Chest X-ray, PA view. Patient: 18 years old, sex F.
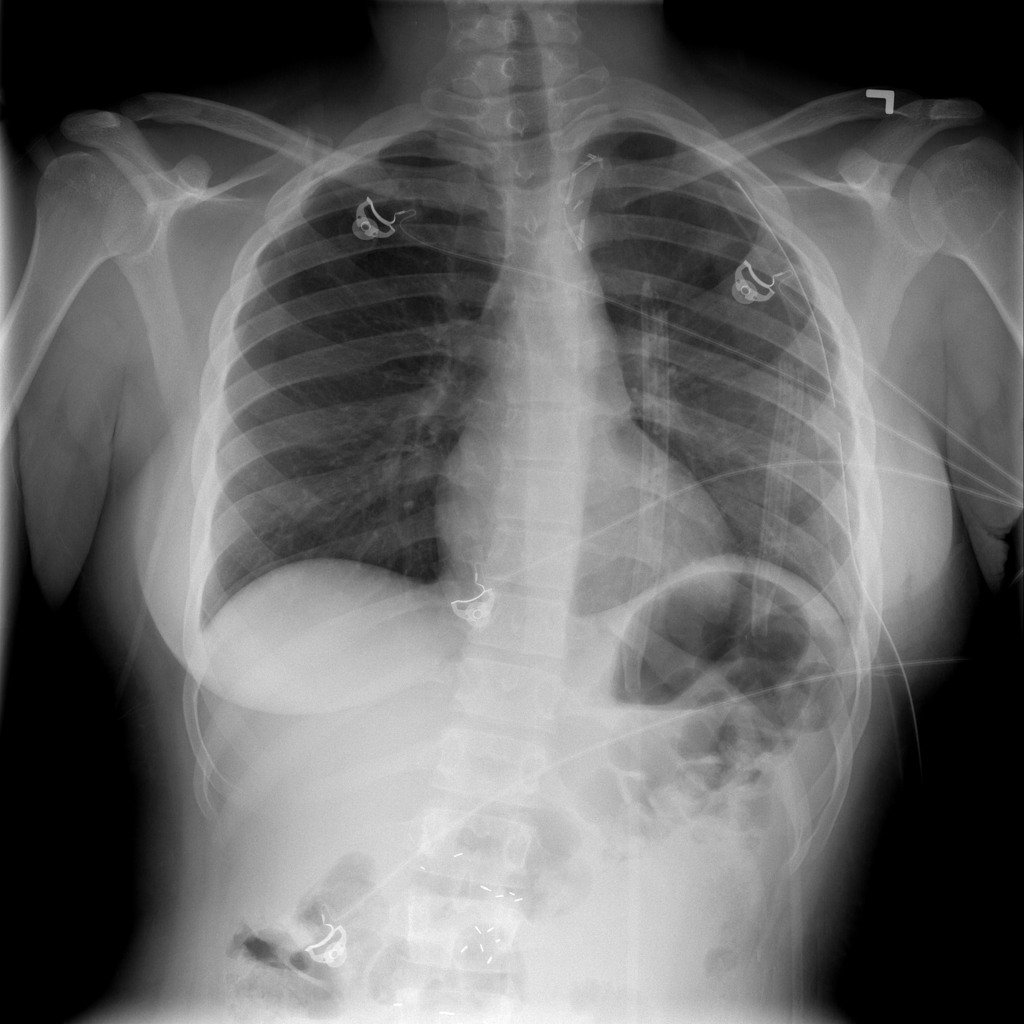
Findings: No Finding